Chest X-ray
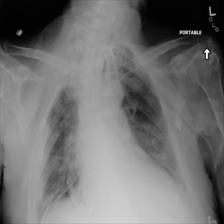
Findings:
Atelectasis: positive
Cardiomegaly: negative
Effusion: negative
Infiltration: negative
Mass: negative
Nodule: negative
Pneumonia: negative
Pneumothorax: negative
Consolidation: negative
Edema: negative
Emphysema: negative
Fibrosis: negative
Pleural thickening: negative
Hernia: negative